Question: I am trying to get a simple VBA code as part of a Macro that will put in column B the average of the values for each row.
I have code that generates a time series and fills a column per simulation such that each column is a time series starting at column C.
The number of simulations vary so I simply need something that averages the value for each point in time (ie for each row across all simulations) whilst adjusting for the number of simulations that are run (columns that are filled). I would then like it to generate a single graph of all the time series highlighting the average values that are calculated.
Many thanks if you can help!
Here, for example, is the code that takes the values for the time steps from sheet1 and places it in columnA sheet2. I would like the macro to now place the average in the appropriate row down Column B:

'''
Sheets("Sheet1").Select
Range("E5").Select
Range(Selection, Selection.End(xlDown)).Select
Selection.Copy
Sheets("Sheet2").Select
Cells(1, 1).Select
Selection.PasteSpecial Paste:=xlPasteValues, Operation:=xlNone, SkipBlanks _
:=False, Transpose:=False
'''
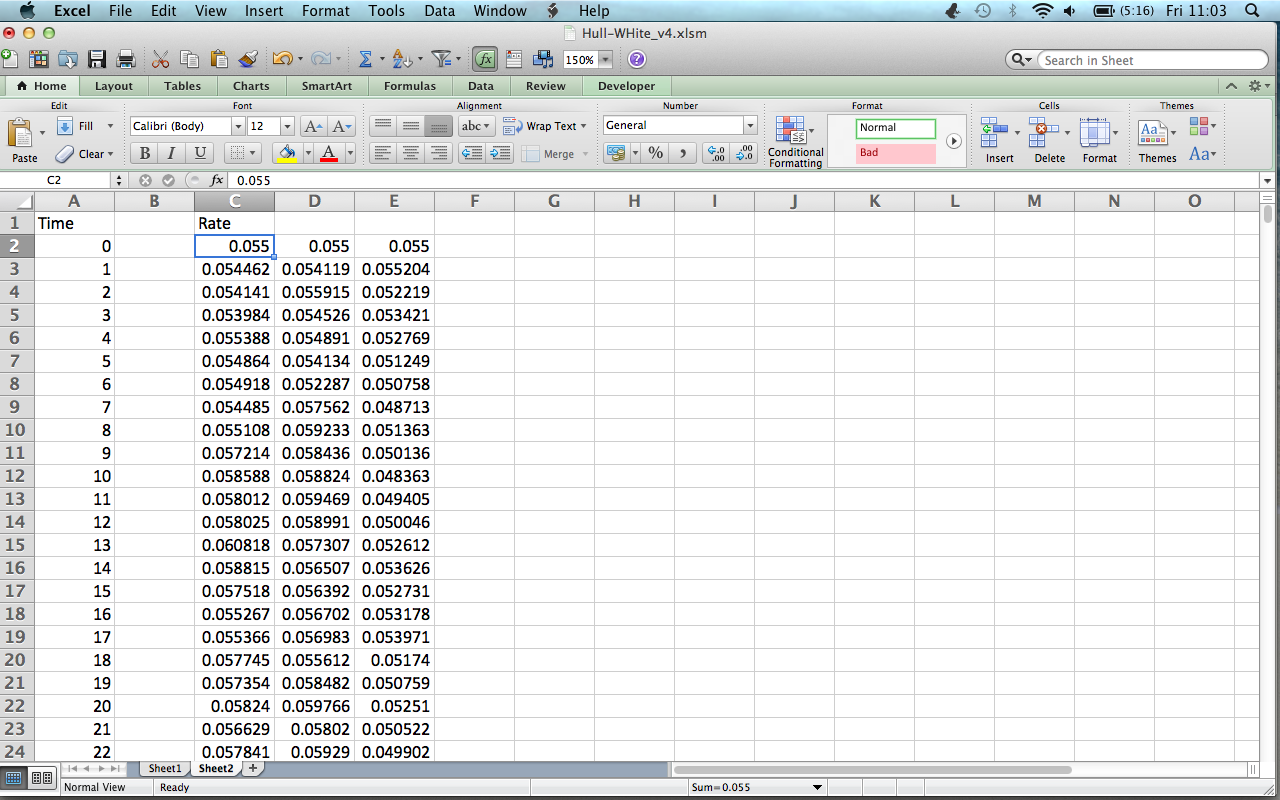
Answer: Try this
'''
Sub Sample()
Dim ws As Worksheet
Dim lRow As Long
Set ws = Sheets("Sheet1")
With ws
lRow = .Range("A" & .Rows.Count).End(xlUp).Row
.Range("B2:B" & lRow).Formula = _
"=IF(ISERROR(AVERAGE(C2:E2)),"""",AVERAGE(C2:E2))"
End With
End Sub
'''
Try this
'''
Sub Sample()
Dim ws As Worksheet
Dim lRow As Long, lCol As Long
Dim ColNm As String
Set ws = Sheets("Sheet1")
With ws
lRow = .Range("A" & .Rows.Count).End(xlUp).Row
lCol = .Cells(2, .Columns.Count).End(xlToLeft).Column
ColNm = Split(.Cells(, lCol).Address, "$")(1)
.Range("B2:B" & lRow).Formula = "=IF(ISERROR(AVERAGE(C2:" _
& ColNm & _
"2)),"""",AVERAGE(C2:" & _
ColNm & "2))"
End With
End Sub
'''